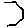
Label: hexagon